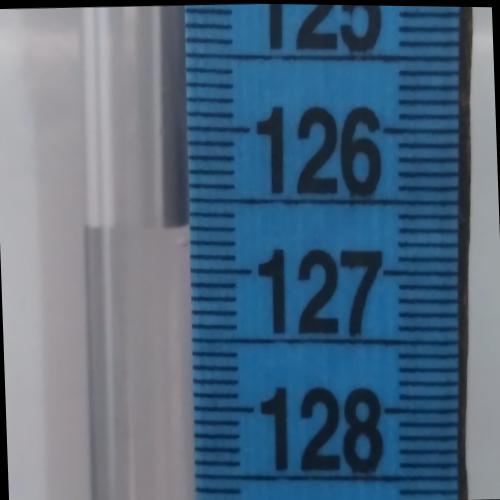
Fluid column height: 126.7 cm